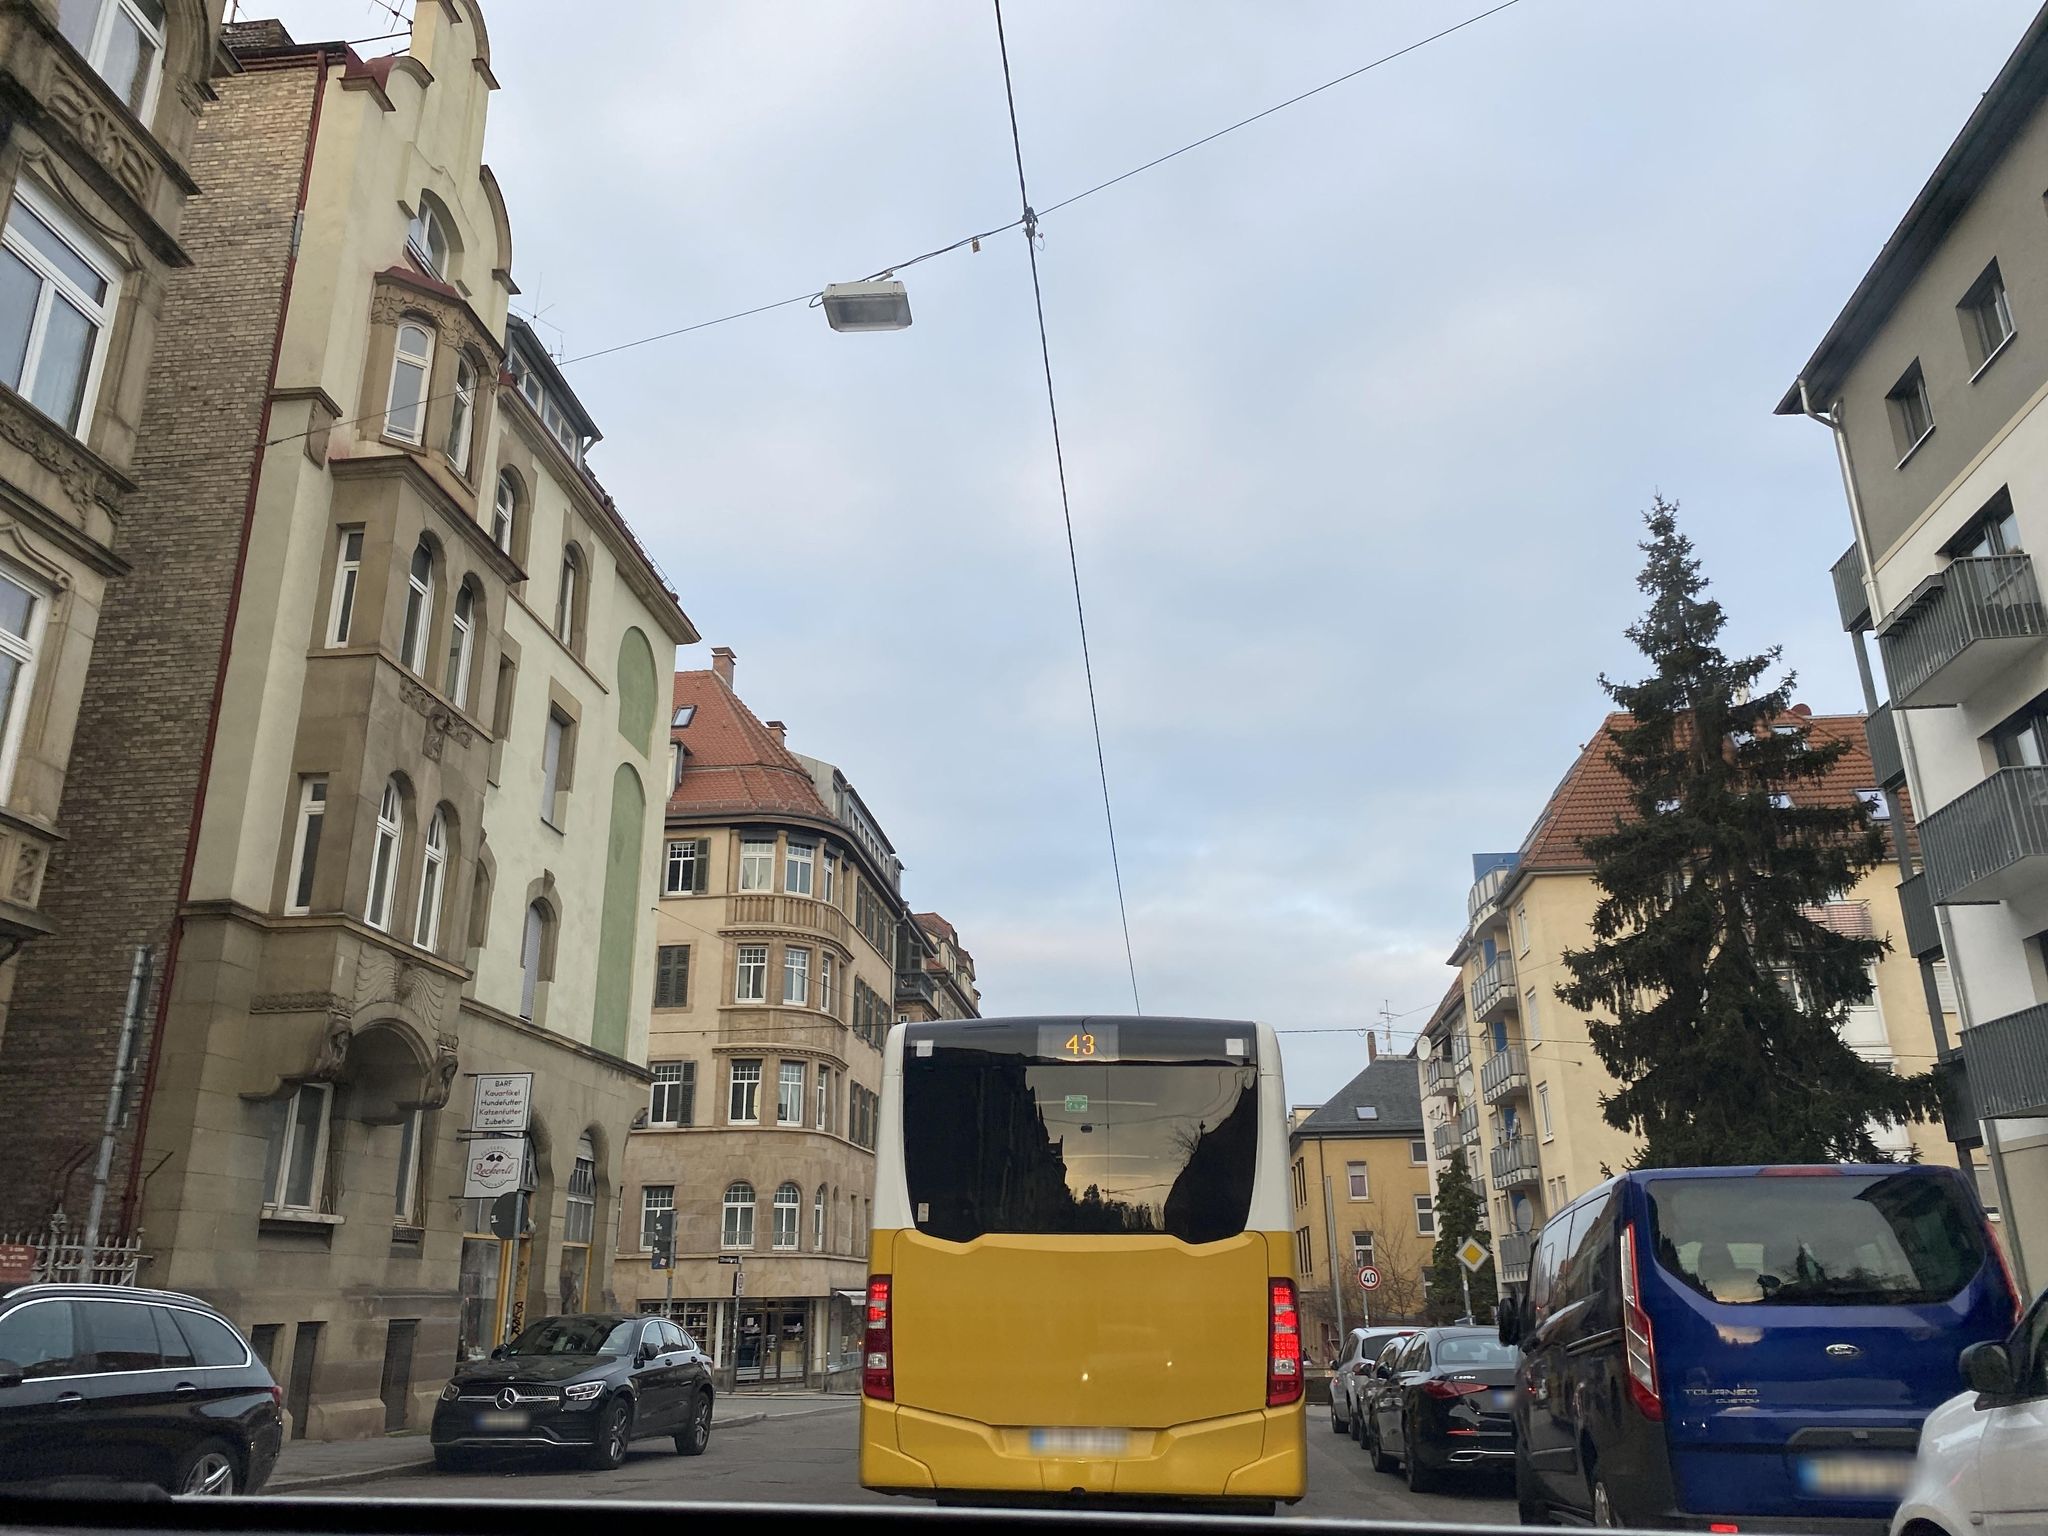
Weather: cloudy
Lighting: day
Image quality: good
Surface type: driving surface
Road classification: tertiary
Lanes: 2
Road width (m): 10.7
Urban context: urban centre
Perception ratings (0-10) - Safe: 1.98, Lively: 5.03, Beautiful: 5.42, Boring: 6.05, Depressing: 6.78, Wealthy: 8.08